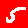
Digit: 5